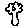
Label: flower